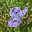
Label: 8